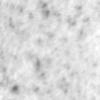
Label: no_change